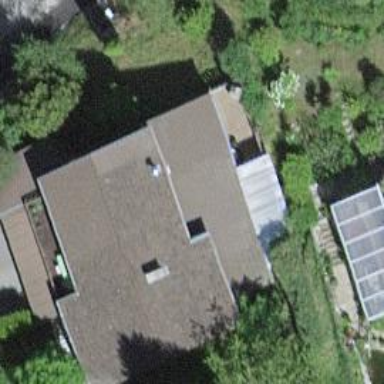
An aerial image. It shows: Detached building.